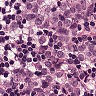
Metastatic tissue present: yes